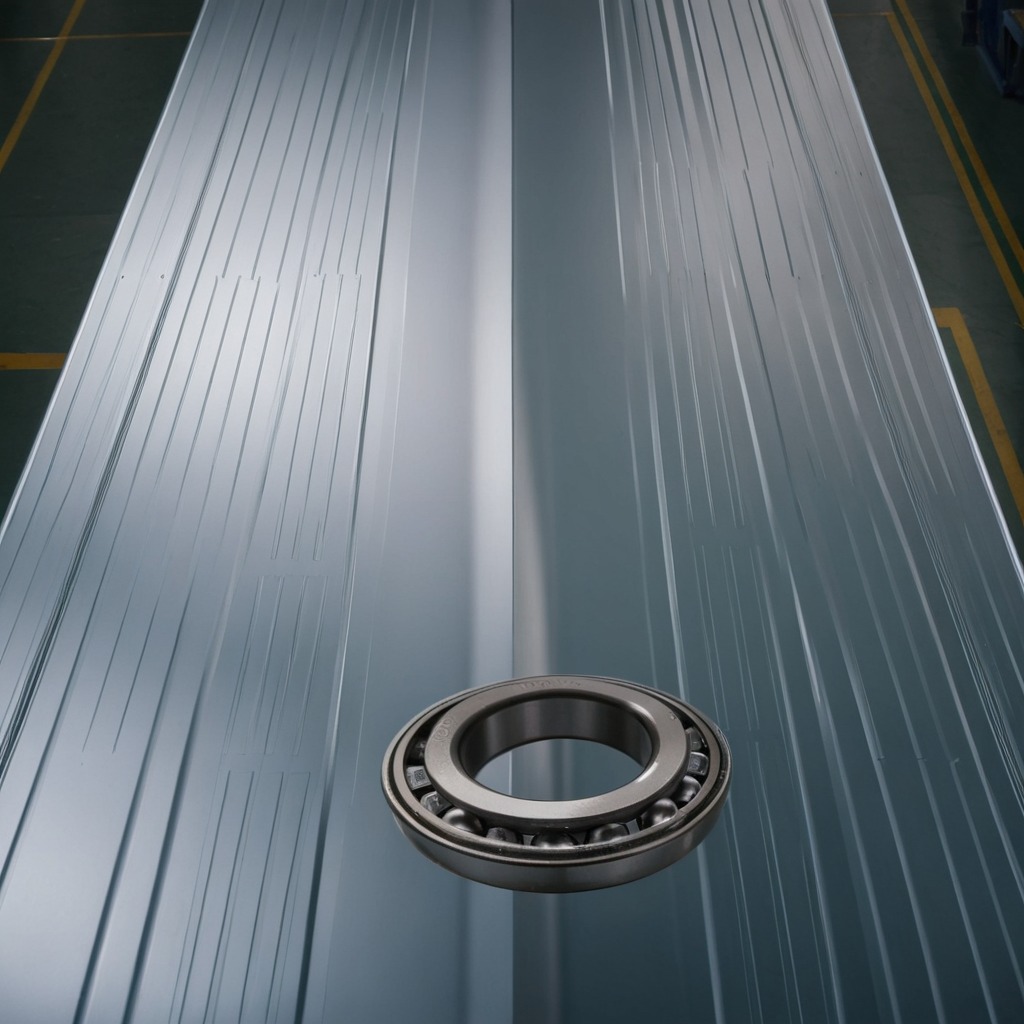
A metal ball bearing is lying on the toolbox surface.